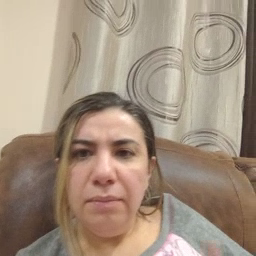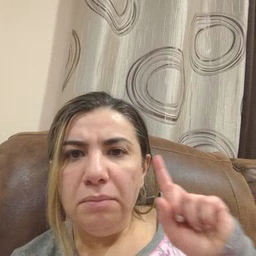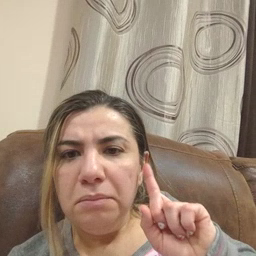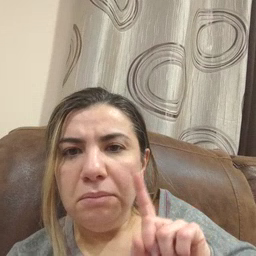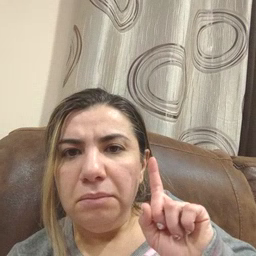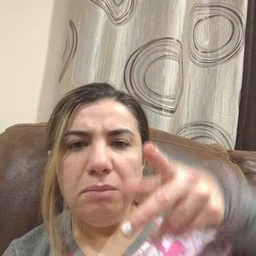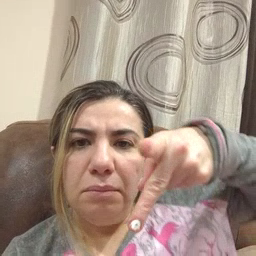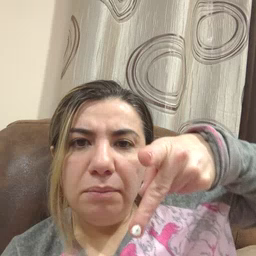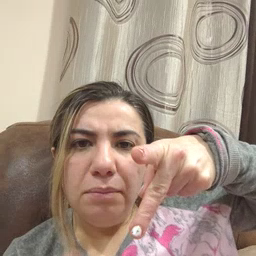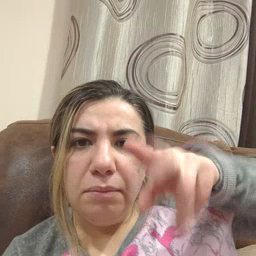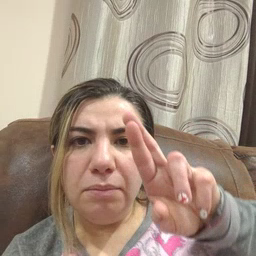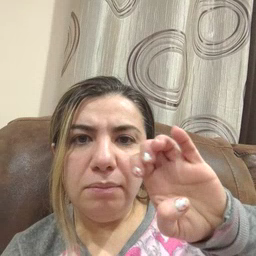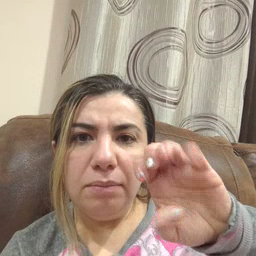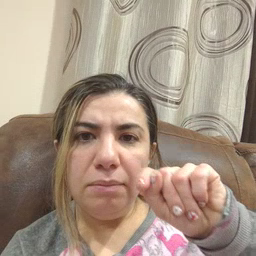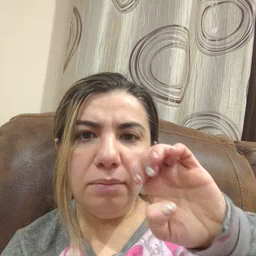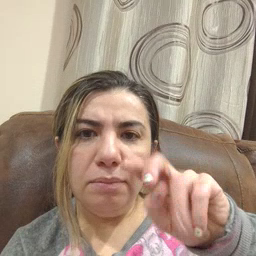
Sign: pretend